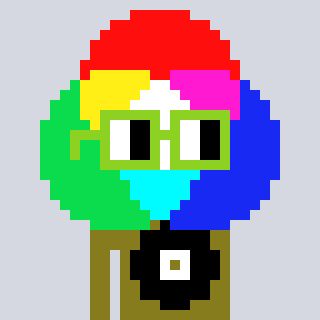
a pixel art character with square light green glasses, a color circle-shaped head and a gunk-colored body on a cool background